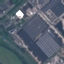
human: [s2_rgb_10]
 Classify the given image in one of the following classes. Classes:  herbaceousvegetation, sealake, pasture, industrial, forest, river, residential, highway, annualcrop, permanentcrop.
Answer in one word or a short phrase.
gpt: Industrial